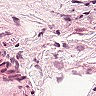
Metastatic tissue present: no